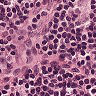
Metastatic tissue present: no